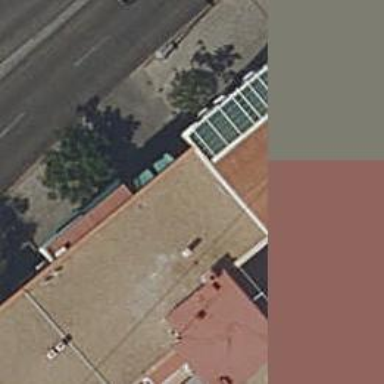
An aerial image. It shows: Car shop.